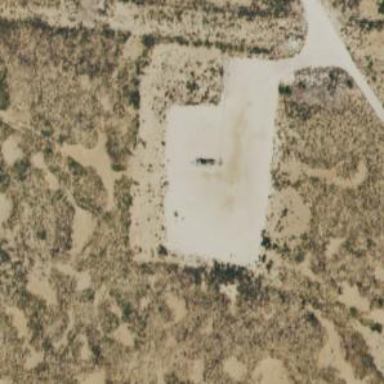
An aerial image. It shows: Wellsite surrounded by sand.